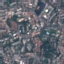
Land use / land cover: Residential